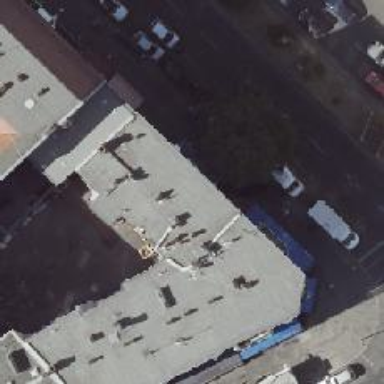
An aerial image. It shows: Greengrocer shop.